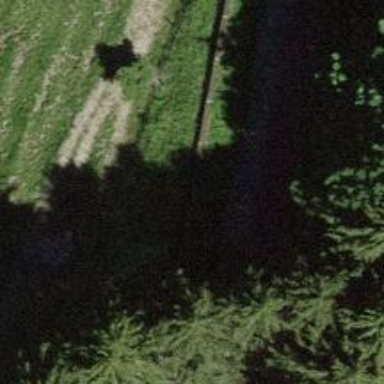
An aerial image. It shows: Retaining wall.